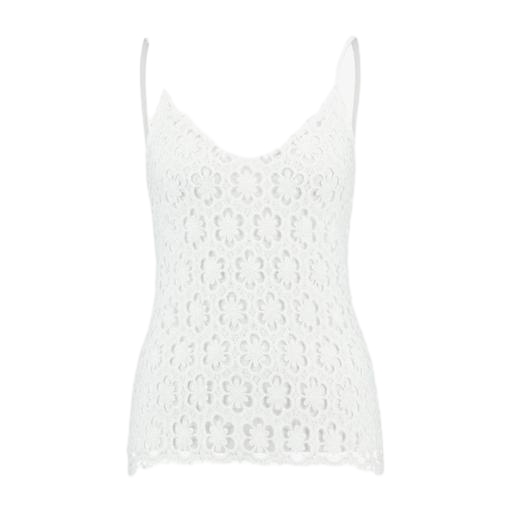
white lace tank top, white lace tank, white floral-appliqué lace top, white background